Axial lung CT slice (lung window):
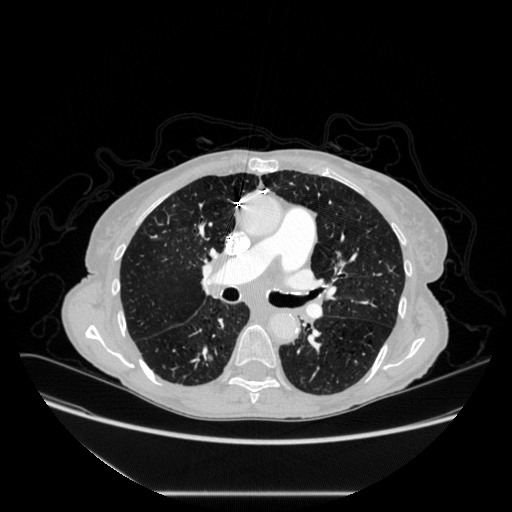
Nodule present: yes
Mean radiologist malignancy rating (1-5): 4.25